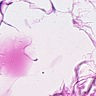
Metastatic tissue present: no